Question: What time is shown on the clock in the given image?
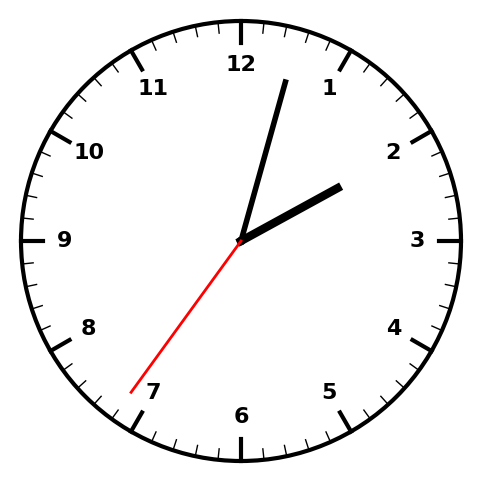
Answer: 02:02:36